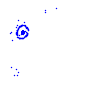
Particle: kaon